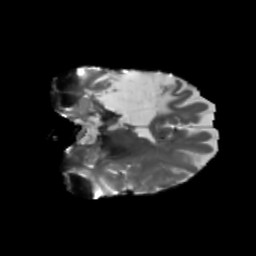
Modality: T2w
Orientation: coronal
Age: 46
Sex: female
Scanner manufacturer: siemens
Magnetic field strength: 3 T
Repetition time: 5.25 s
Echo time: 0.08 s